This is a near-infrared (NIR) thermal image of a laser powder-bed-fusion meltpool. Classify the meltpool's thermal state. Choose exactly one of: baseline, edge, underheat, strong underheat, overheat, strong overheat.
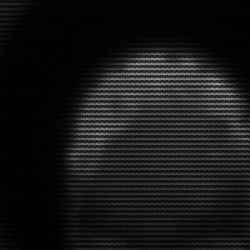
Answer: edge